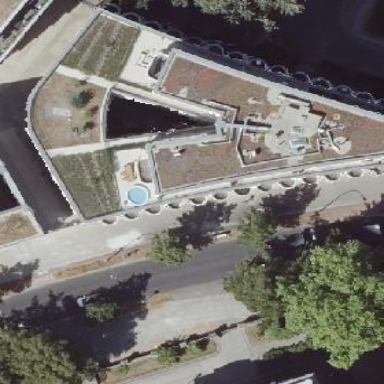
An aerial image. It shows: Building with flat roof.